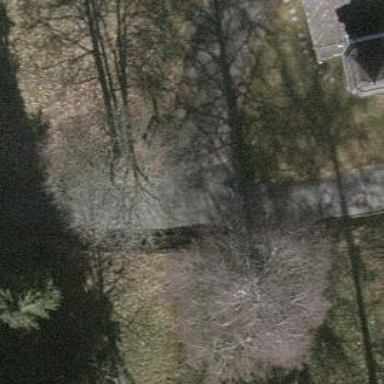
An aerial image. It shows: Bench.